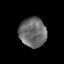
Tissue: prostate
Cell type: T cells
Senescence score: 0.3045
Nuclear area (px): 779
Mean DAPI intensity: 108.226